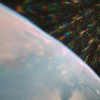
Label: sunburn